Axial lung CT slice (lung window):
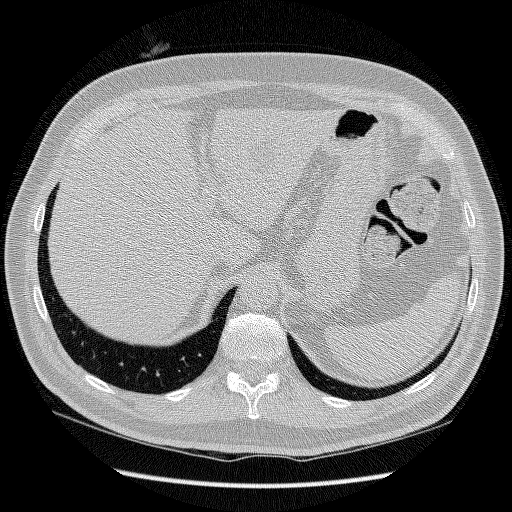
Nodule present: no